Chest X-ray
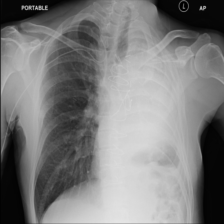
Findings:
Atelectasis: negative
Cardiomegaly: negative
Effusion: negative
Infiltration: negative
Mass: negative
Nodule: positive
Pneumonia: negative
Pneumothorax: negative
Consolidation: negative
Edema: negative
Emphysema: negative
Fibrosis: negative
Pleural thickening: negative
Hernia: negative